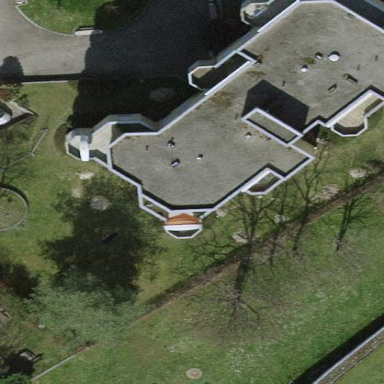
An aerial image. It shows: Apartment building with round-shaped roof.